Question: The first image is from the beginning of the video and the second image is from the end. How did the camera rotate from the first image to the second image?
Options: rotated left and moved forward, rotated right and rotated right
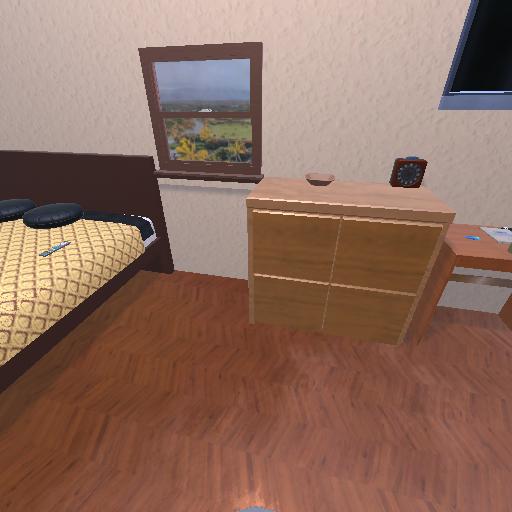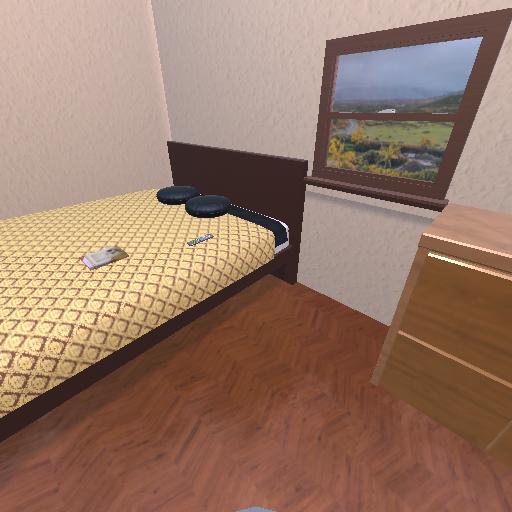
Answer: rotated left and moved forward